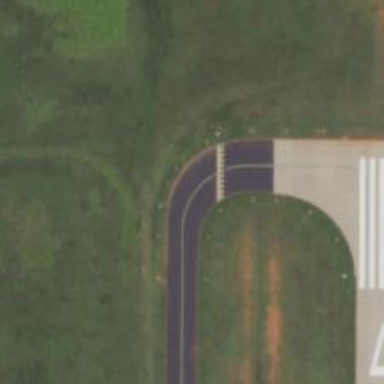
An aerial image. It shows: View of taxiway at the airport.